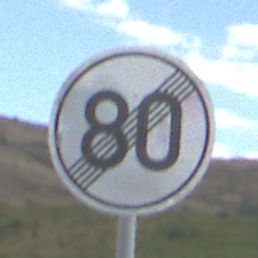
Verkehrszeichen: EndeGeschwindigkeit80
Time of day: Midday
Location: Outdoor (Nature)
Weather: PartlyCloudy
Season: NotSpecified
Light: Natural